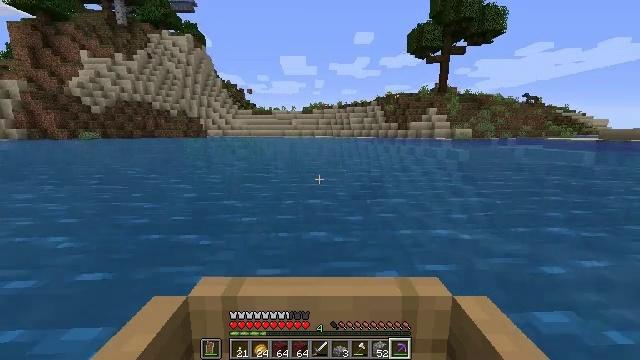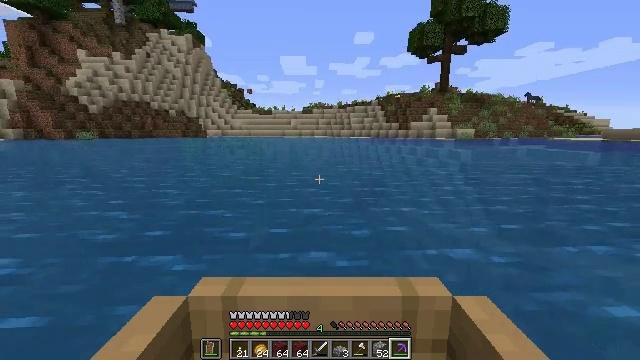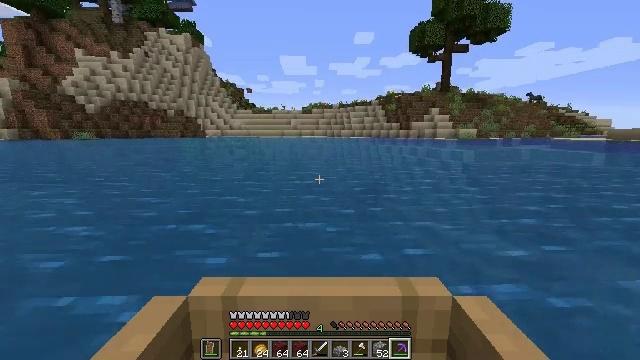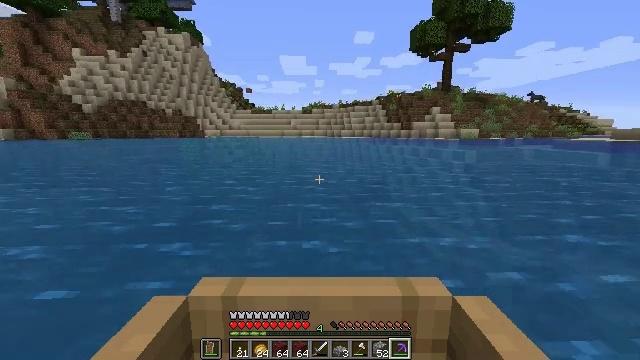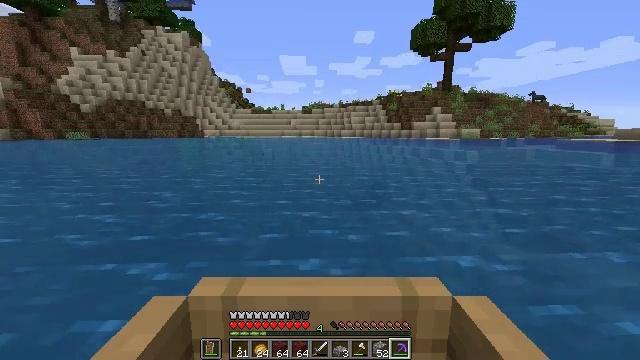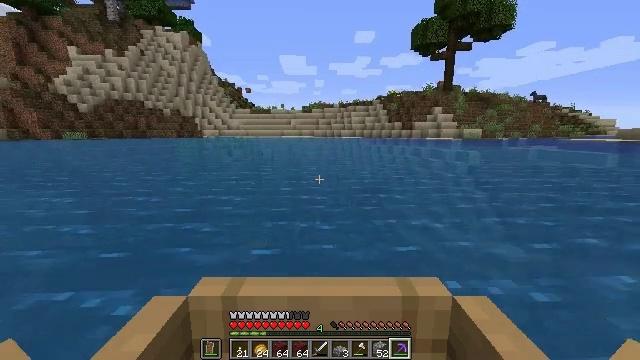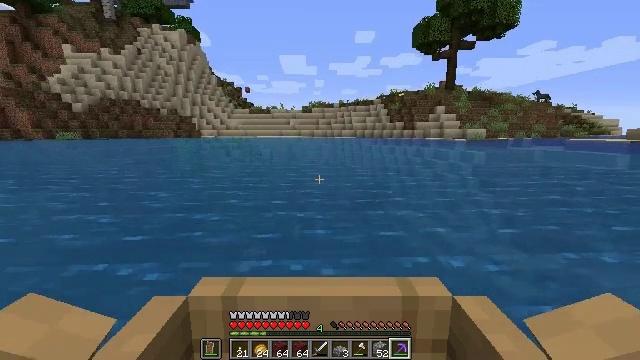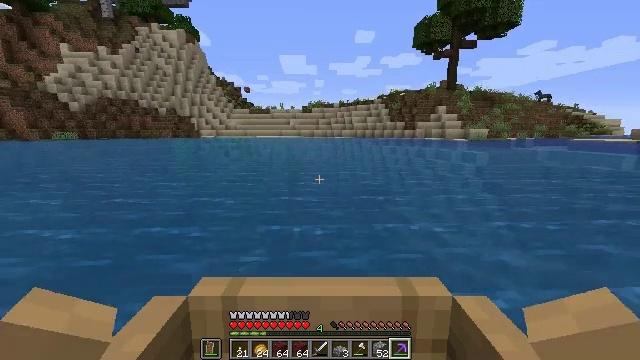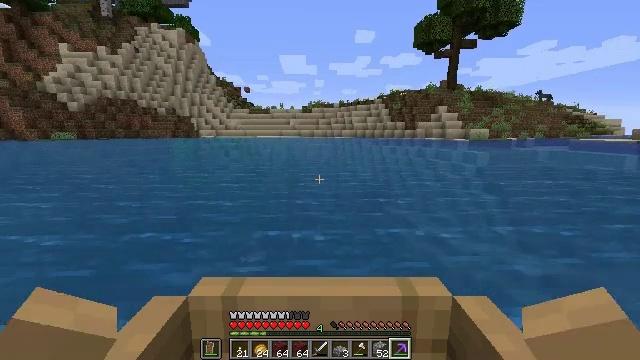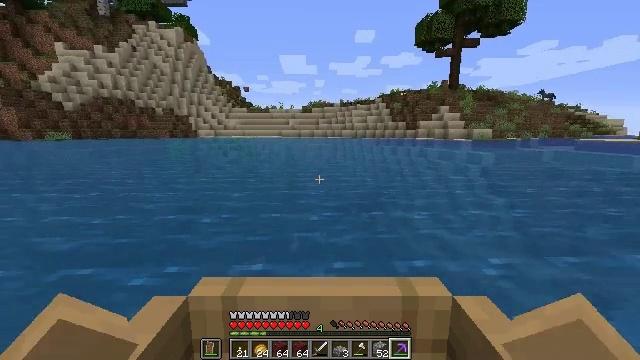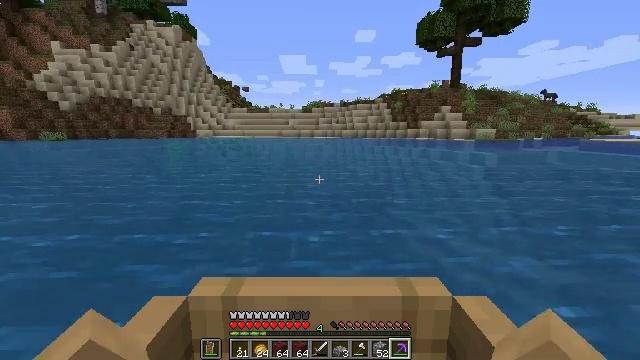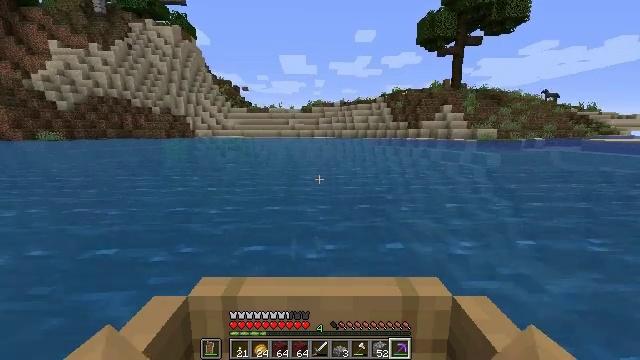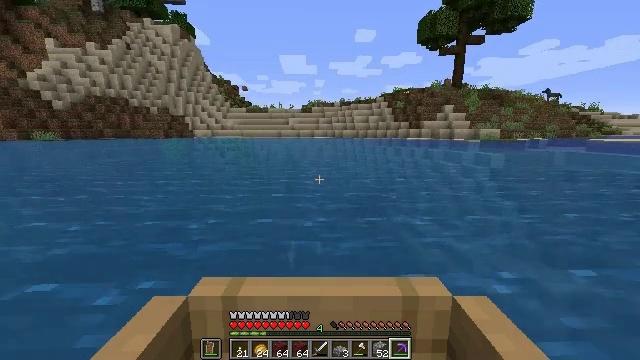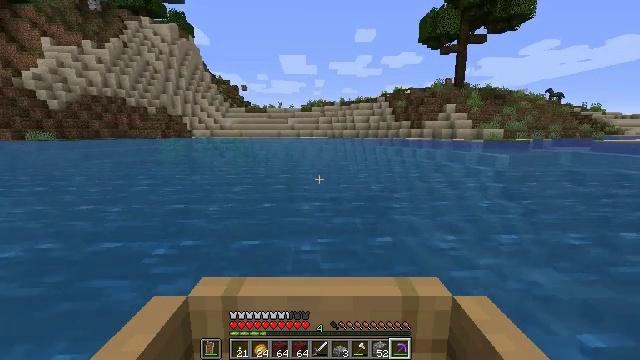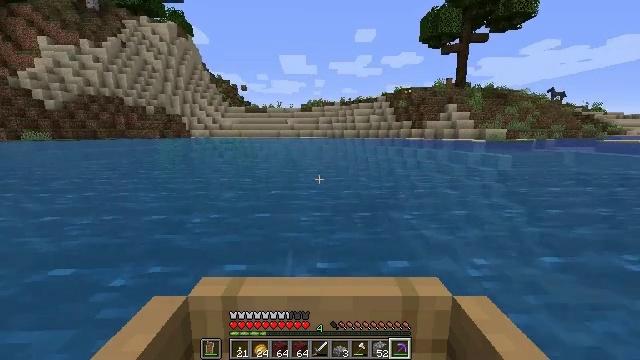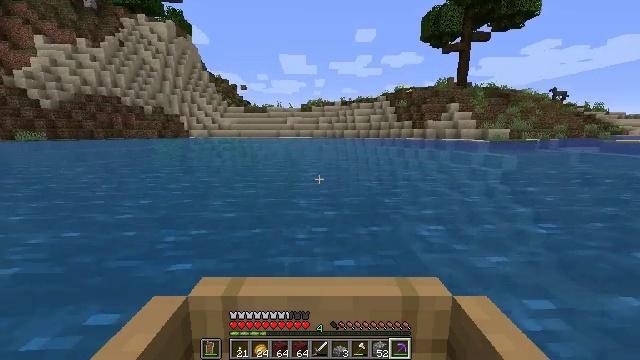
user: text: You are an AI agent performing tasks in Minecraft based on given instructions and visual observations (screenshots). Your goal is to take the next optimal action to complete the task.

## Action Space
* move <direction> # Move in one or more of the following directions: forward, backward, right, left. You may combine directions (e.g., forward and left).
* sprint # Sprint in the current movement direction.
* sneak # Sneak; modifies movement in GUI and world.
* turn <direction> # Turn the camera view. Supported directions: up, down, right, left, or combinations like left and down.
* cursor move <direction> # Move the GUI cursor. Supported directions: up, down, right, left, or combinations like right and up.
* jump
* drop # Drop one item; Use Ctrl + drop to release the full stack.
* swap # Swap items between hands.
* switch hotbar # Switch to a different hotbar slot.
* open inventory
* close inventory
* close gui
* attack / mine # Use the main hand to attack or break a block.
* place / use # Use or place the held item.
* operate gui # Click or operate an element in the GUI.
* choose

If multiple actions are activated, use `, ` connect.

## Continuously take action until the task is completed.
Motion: motion action
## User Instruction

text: craft item air
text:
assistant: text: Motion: move forward
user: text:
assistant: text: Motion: move forward
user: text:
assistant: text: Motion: move forward
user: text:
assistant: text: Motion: move forward
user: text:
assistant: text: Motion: move forward
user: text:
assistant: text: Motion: move forward
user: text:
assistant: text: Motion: move forward
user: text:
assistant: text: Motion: move forward
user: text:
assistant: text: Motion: move forward
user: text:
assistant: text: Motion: move forward
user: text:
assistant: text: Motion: move forward
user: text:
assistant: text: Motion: move forward
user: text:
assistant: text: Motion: move forward
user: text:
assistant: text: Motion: move forward
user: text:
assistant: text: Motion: move forward
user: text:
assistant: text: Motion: move forward
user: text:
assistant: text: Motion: move forward
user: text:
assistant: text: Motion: move forward
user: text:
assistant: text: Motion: move forward
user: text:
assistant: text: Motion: move forward
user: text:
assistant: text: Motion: move forward
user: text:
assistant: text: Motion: move forward
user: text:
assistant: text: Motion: move forward and move left
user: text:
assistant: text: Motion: move forward and move left
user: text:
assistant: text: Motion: move forward and move left
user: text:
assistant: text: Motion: move forward
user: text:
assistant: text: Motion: move forward
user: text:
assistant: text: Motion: move forward
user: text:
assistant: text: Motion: move forward
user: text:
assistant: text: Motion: move forward